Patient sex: F
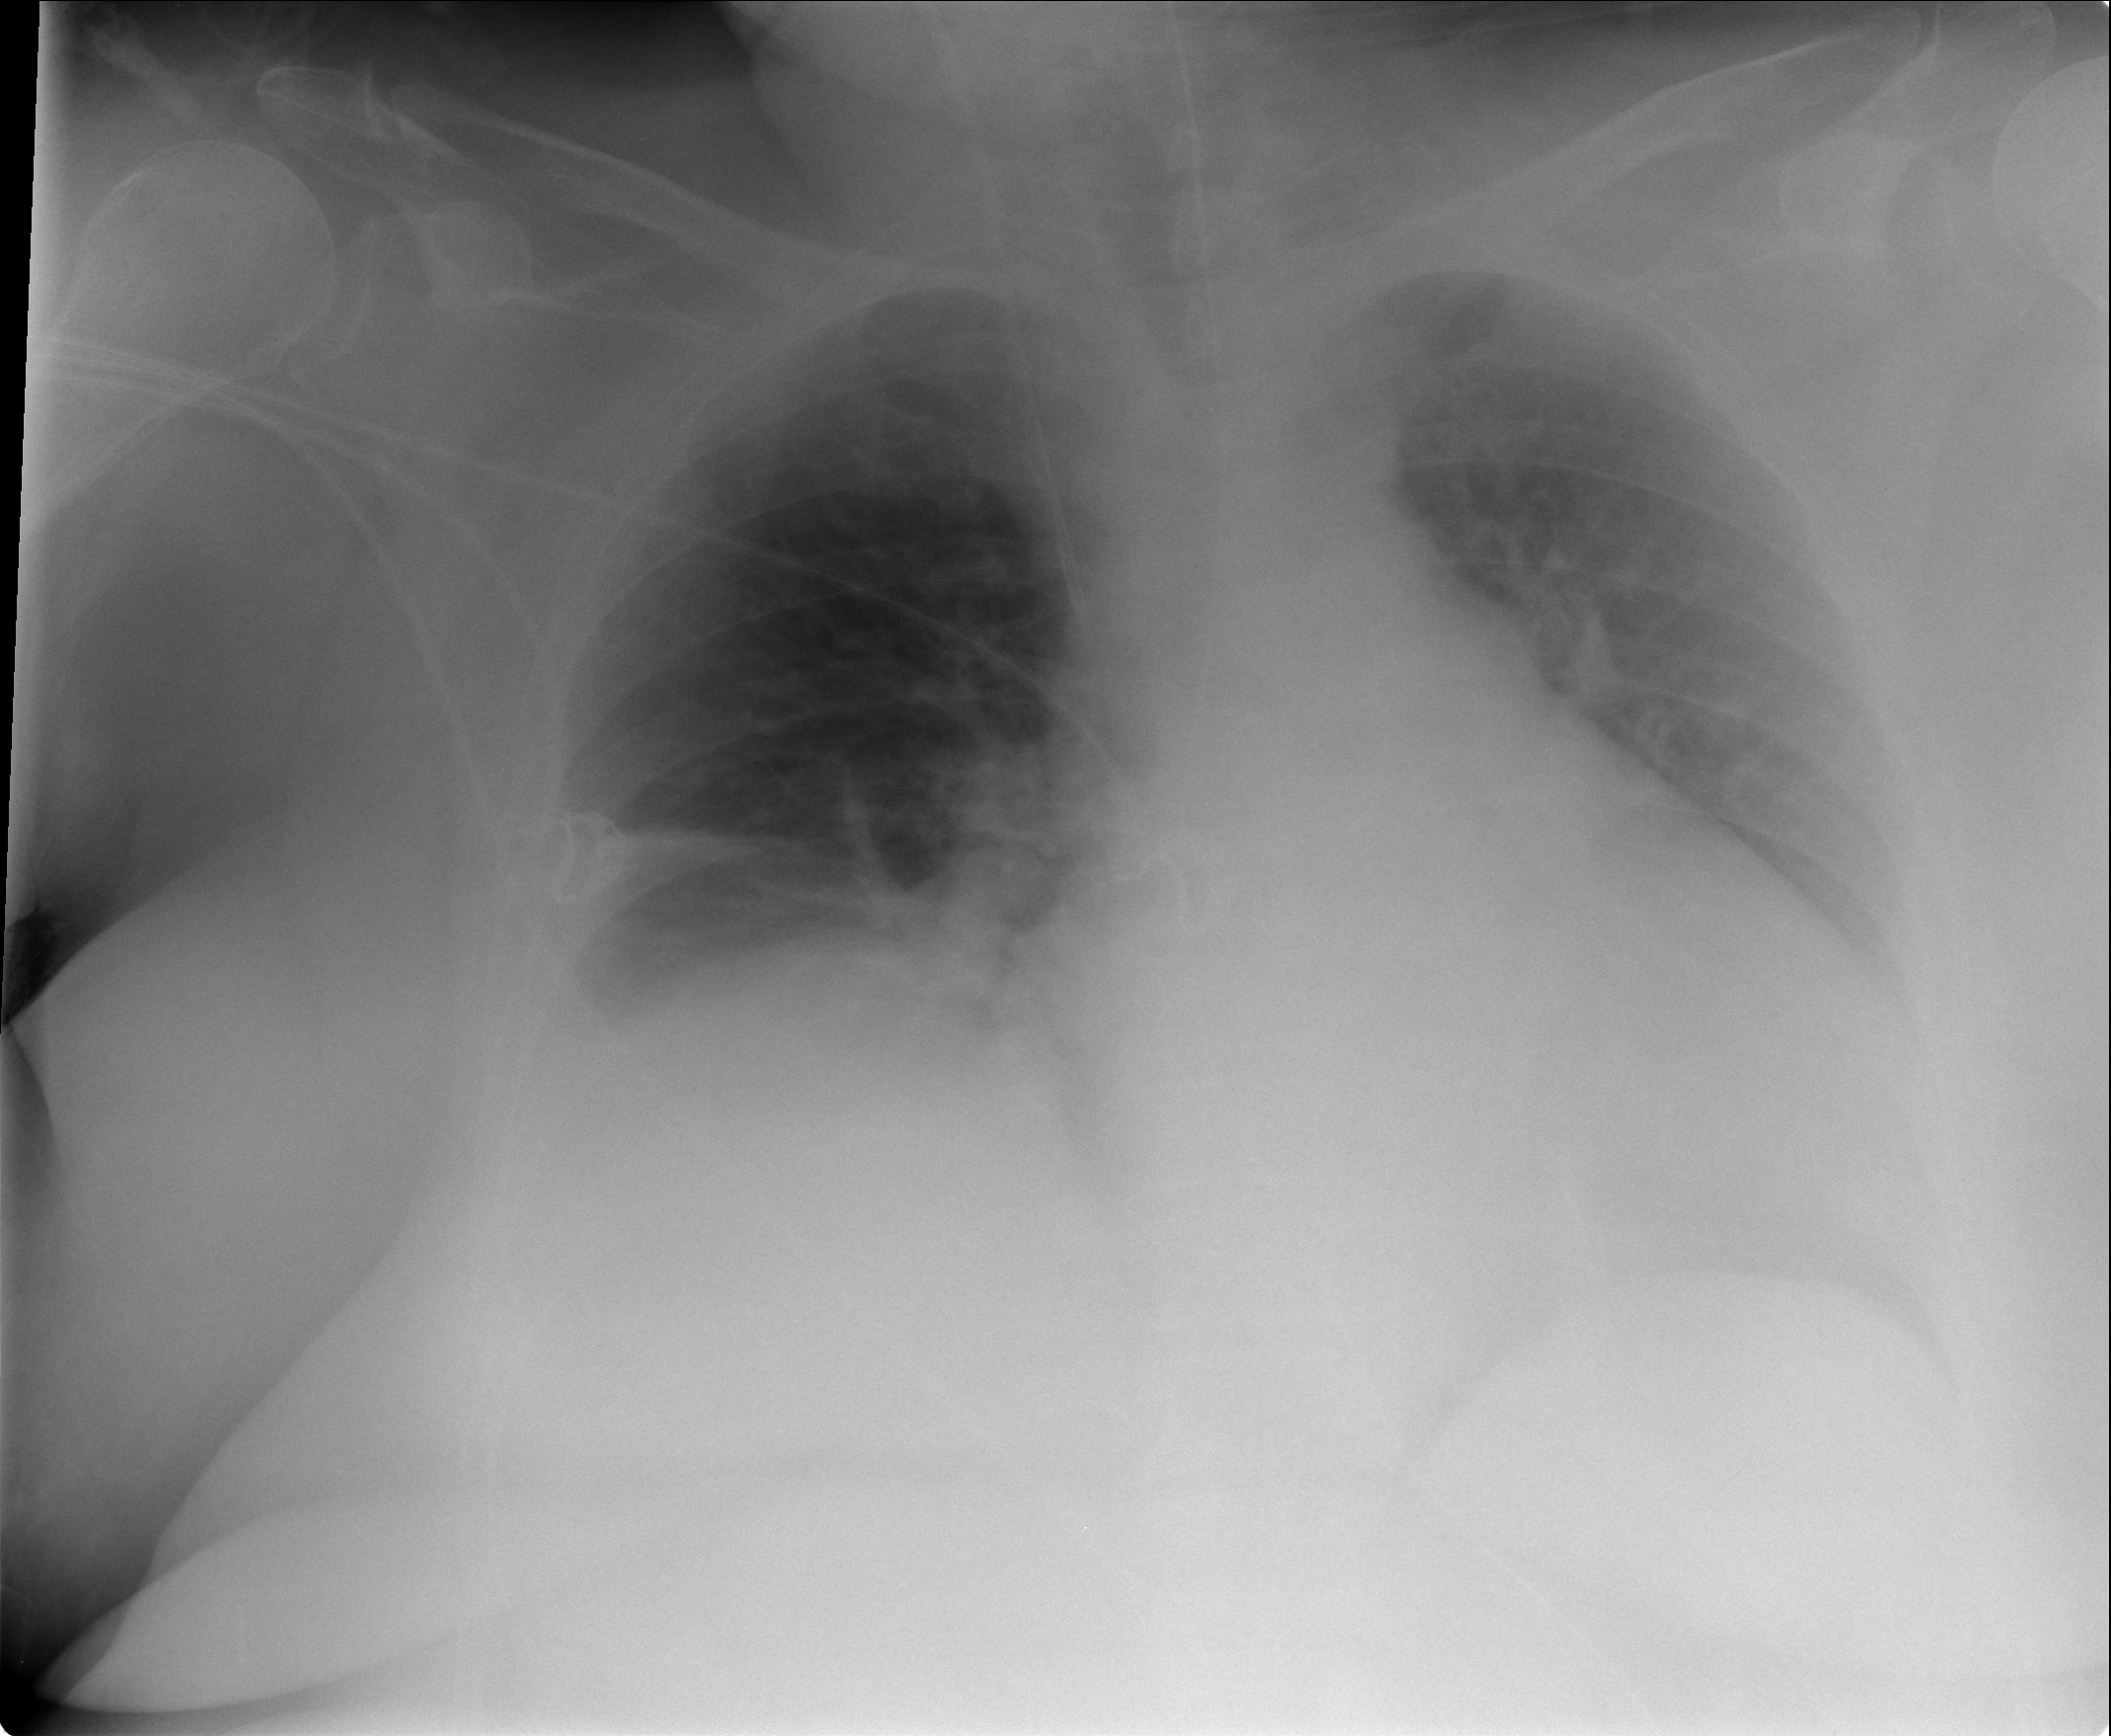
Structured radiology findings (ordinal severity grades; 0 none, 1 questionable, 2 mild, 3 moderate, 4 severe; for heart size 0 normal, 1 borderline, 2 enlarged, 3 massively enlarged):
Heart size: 2
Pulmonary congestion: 1
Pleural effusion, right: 2
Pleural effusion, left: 1
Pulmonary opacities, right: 0
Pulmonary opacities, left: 0
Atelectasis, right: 2
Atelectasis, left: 1